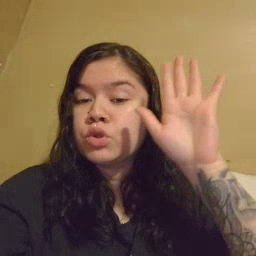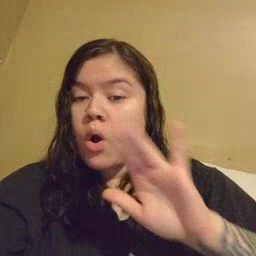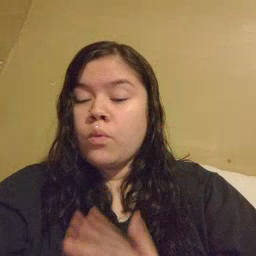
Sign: snow